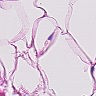
Metastatic tissue present: no